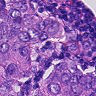
Metastatic tissue present: yes